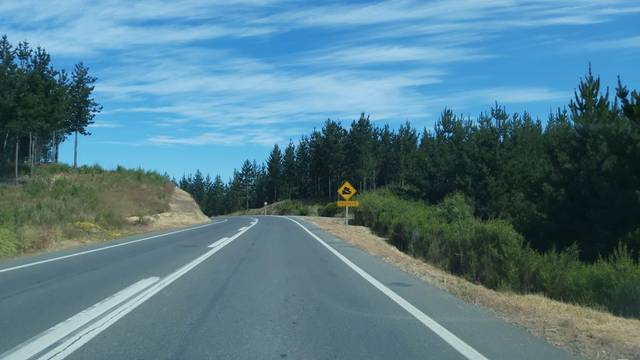
Region: Chile
Coordinates: -37.043, -73.108